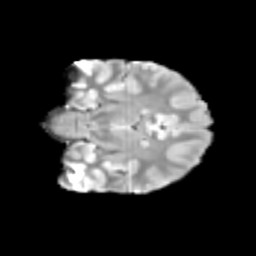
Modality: T2w
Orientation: coronal
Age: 11
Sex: female
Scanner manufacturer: siemens
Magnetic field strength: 3 T
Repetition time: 3.8 s
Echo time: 0.07 s